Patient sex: M
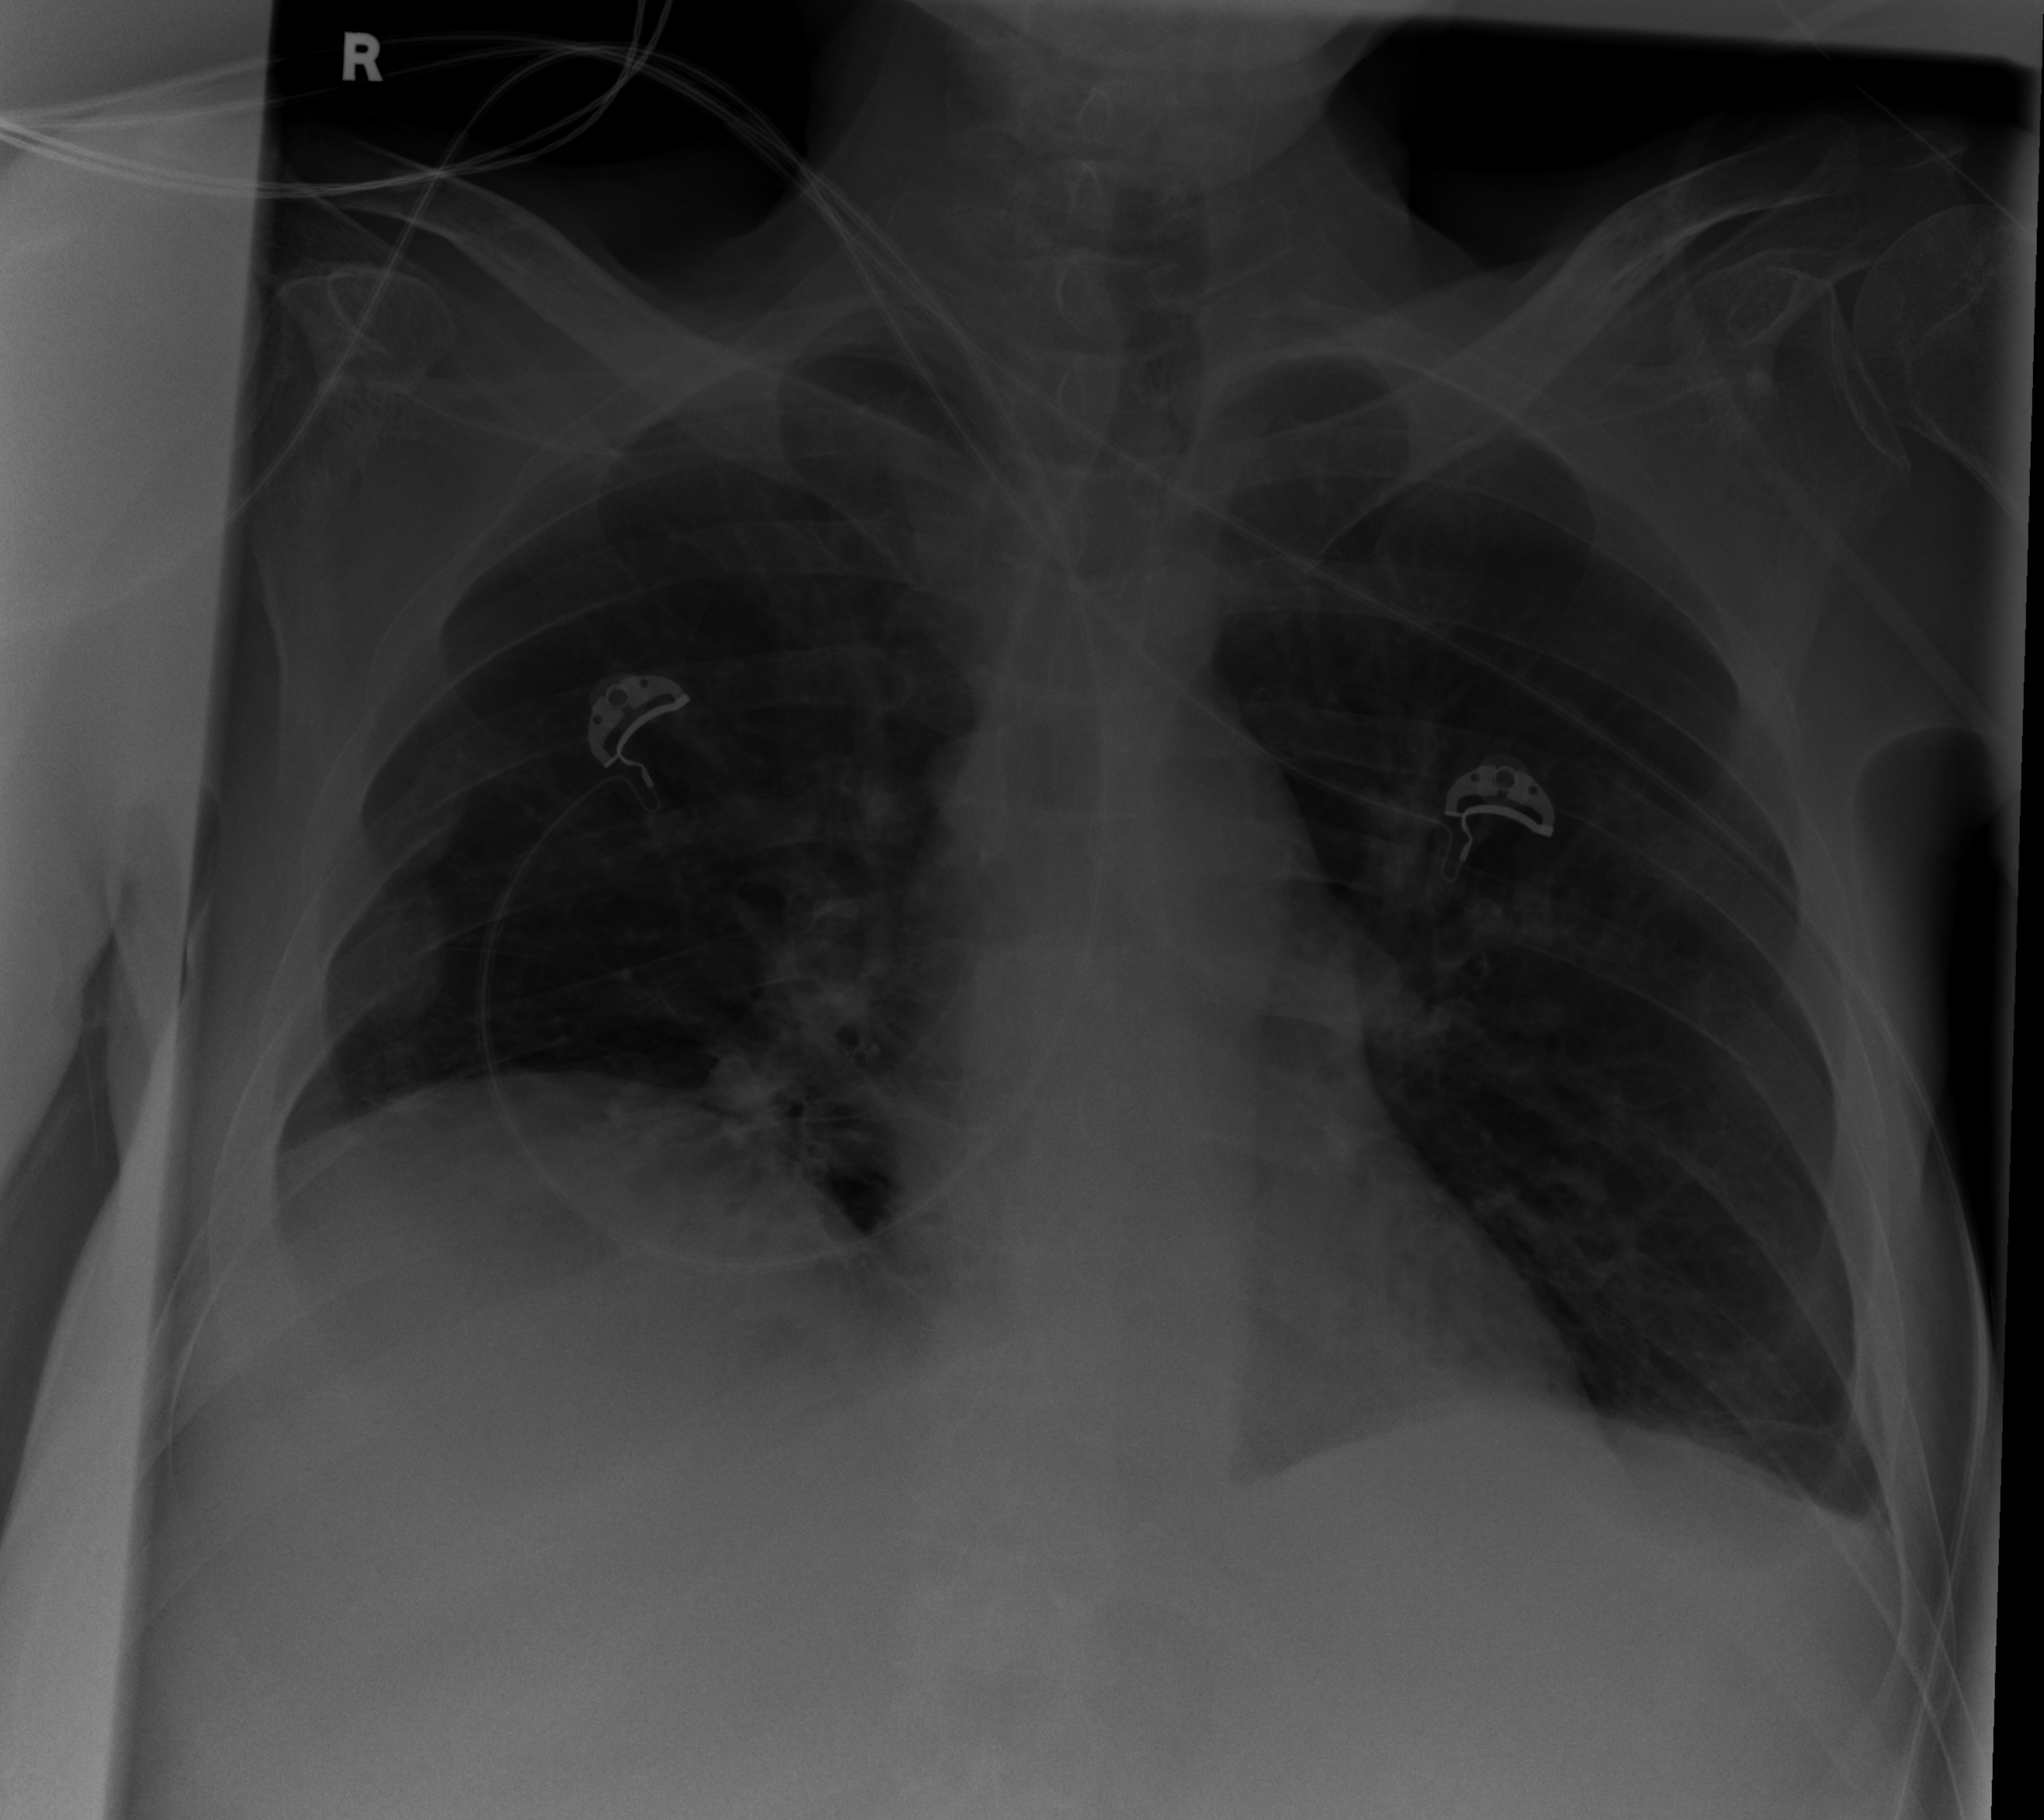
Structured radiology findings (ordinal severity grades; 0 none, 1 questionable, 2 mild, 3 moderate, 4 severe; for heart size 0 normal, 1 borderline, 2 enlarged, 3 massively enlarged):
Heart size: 0
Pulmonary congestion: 0
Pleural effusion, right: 0
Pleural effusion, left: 2
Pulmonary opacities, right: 0
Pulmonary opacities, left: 0
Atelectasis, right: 0
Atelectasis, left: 0